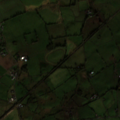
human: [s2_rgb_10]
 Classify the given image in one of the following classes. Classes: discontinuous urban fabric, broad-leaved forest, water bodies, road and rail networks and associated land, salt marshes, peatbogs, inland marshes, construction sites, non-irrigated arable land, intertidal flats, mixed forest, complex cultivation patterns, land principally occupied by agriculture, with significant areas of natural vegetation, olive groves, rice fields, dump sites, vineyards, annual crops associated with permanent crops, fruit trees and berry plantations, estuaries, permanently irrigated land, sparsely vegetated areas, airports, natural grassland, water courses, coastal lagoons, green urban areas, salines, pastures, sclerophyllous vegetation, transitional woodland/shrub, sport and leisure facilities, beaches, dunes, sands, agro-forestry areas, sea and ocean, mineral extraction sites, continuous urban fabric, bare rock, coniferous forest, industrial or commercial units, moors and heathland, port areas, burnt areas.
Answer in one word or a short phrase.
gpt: pastures, land principally occupied by agriculture, with significant areas of natural vegetation